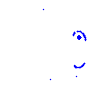
Particle: proton